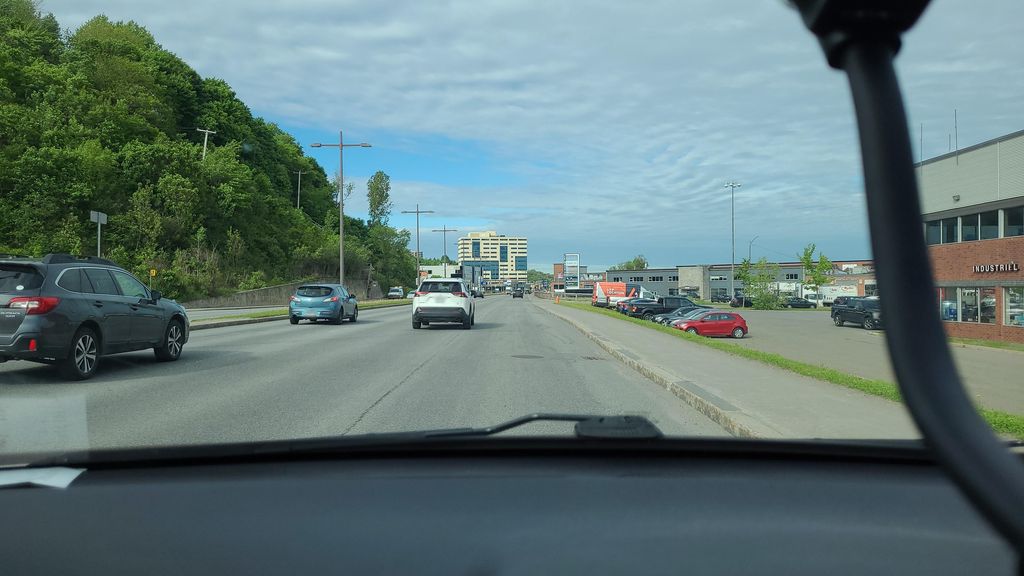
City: quebec_city